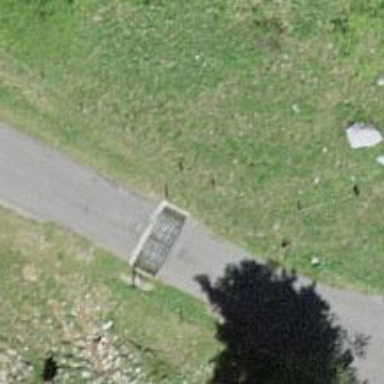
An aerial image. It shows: Cattle grid.